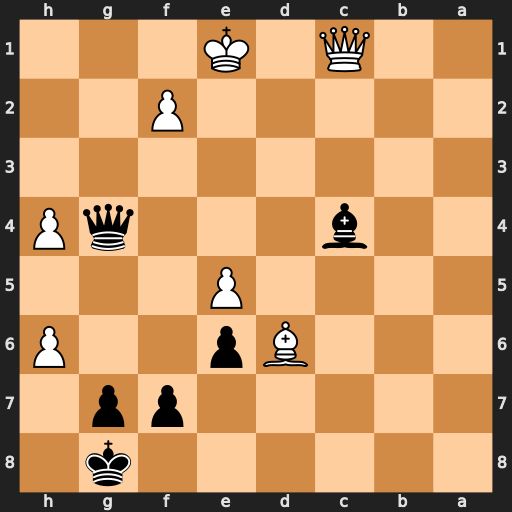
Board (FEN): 6k1/5pp1/3Bp2P/4P3/2b3qP/8/5P2/2Q1K3
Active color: b
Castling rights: -
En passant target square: -
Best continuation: Qe2#